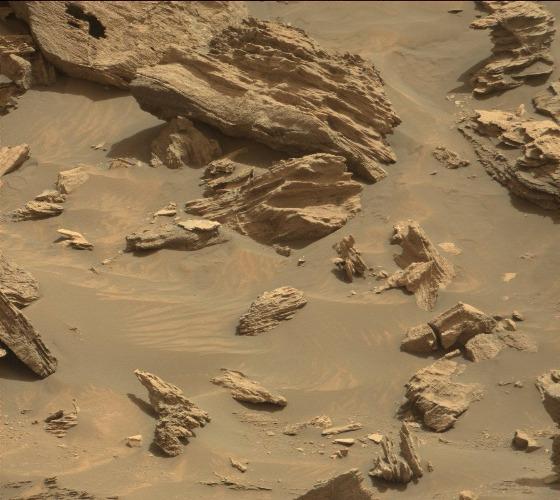
Terrain classes present: Bedrock, Gravel / Sand / Soil, Rock, Shadow